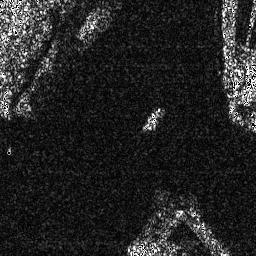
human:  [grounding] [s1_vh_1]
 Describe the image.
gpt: In the satellite image, there is  <ref>1 medium ship </ref> <box>[[55, 41, 64, 50, 0]]</box> located at center.